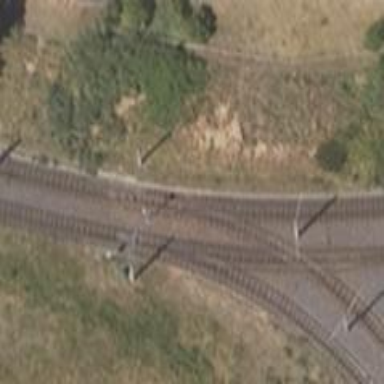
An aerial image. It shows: Railway switch.